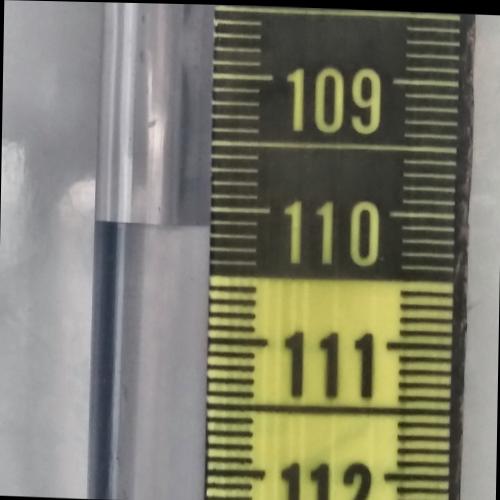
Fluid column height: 110.1 cm